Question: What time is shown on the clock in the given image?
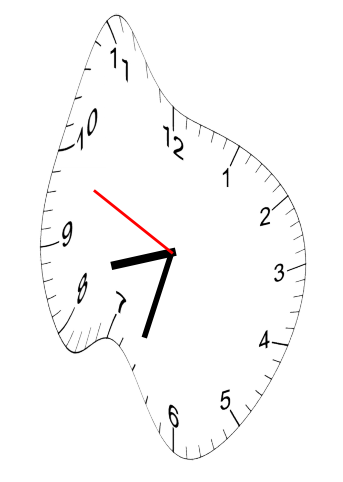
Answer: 08:32:49